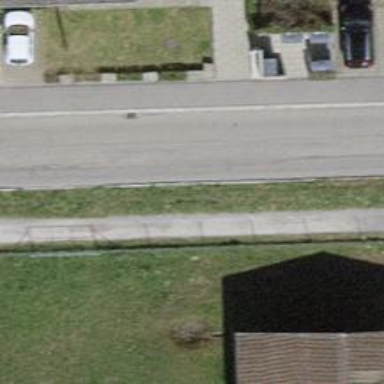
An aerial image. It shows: Unpaved sidewalk.